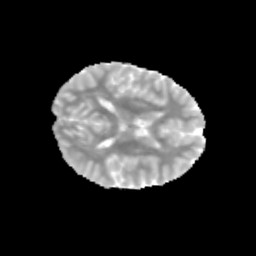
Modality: MD
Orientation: axial
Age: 13
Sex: male
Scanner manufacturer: siemens
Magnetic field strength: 3 T
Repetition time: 3.8 s
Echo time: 0.07 s